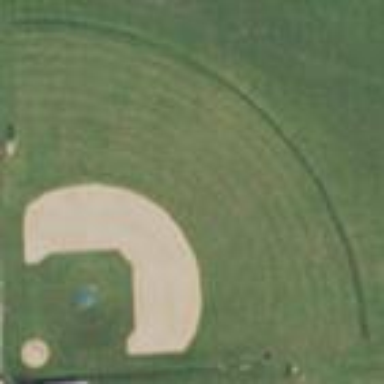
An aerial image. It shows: Softball pitch for leisure land activities.